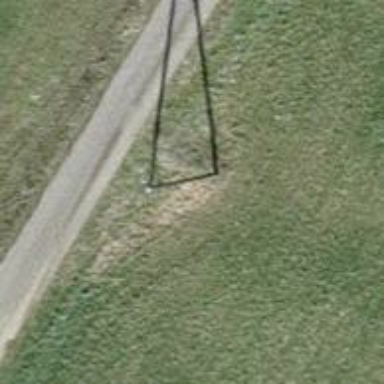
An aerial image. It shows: Power pole.